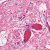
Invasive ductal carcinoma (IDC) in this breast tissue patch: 0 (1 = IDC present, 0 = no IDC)